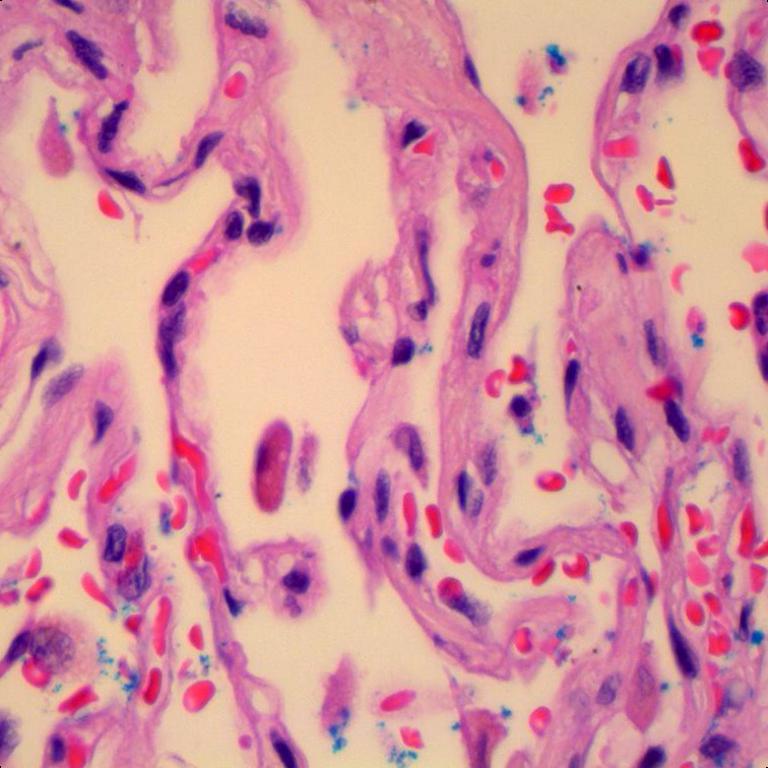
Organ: lung
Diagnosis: benign